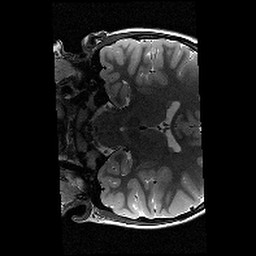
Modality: T2w
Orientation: coronal
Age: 9
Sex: male
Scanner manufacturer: siemens
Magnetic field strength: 3 T
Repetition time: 9.23 s
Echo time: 0.067 s